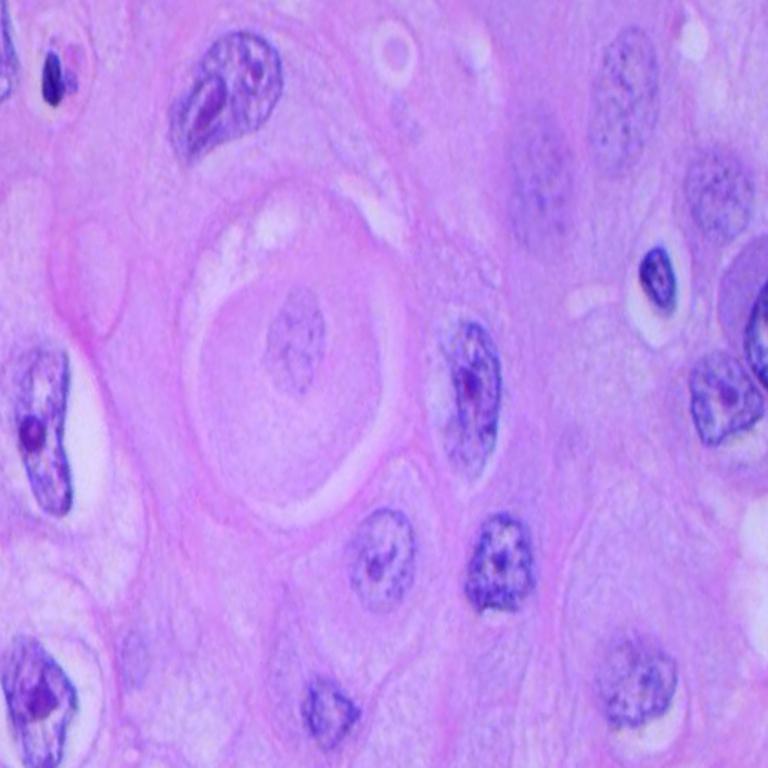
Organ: lung
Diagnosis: squamous carcinomas